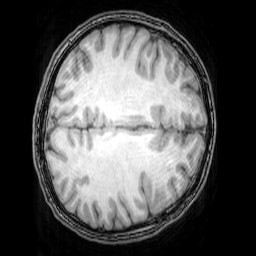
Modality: T1w
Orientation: axial
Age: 20
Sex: male
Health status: healthy
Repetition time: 0.081 s
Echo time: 0.037 s